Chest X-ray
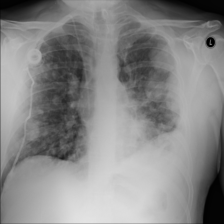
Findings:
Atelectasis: negative
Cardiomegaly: negative
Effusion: negative
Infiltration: negative
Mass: positive
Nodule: negative
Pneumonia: negative
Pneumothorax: positive
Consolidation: negative
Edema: negative
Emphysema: negative
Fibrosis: negative
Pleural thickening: negative
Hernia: negative